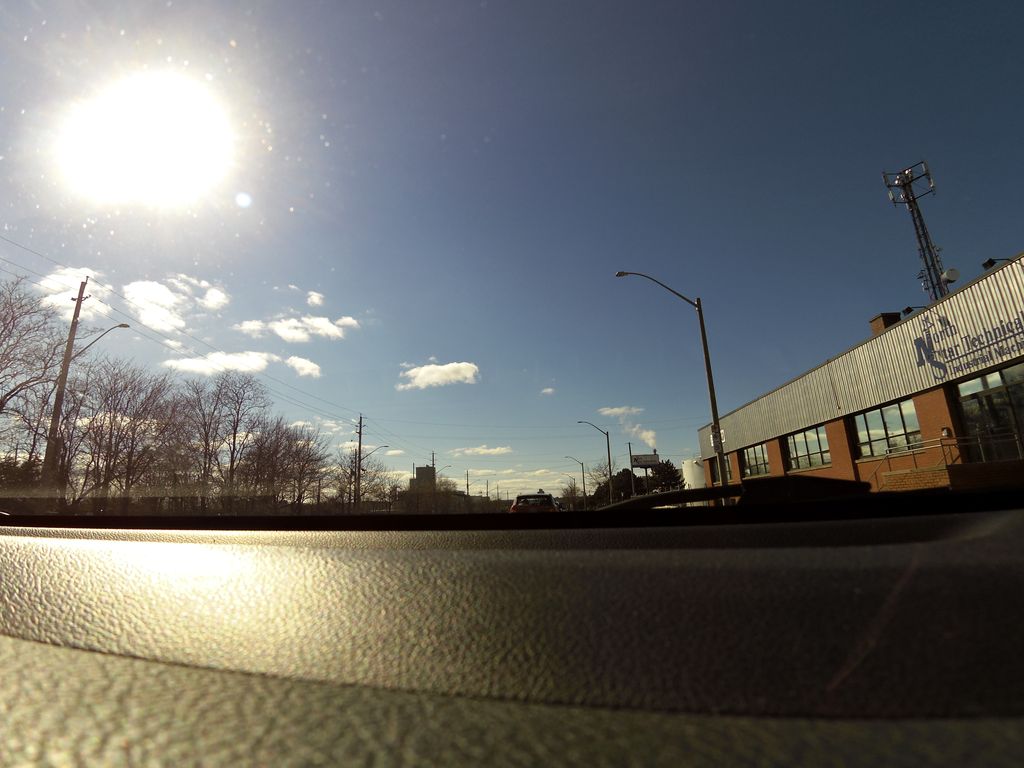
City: hamilton